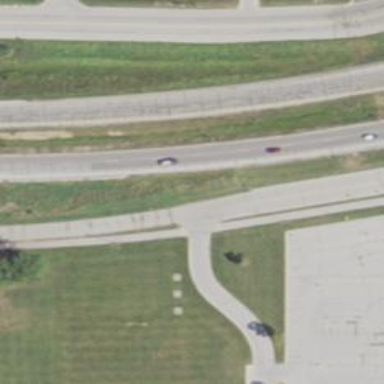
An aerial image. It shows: Path with asphalt surface and marked crossings.